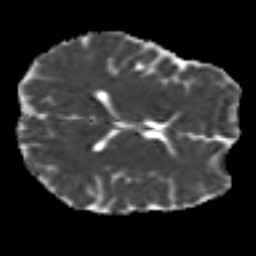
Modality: MD
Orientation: axial
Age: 26
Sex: male
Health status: ill
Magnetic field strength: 3 T
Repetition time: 8.4 s
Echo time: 0.0926 s